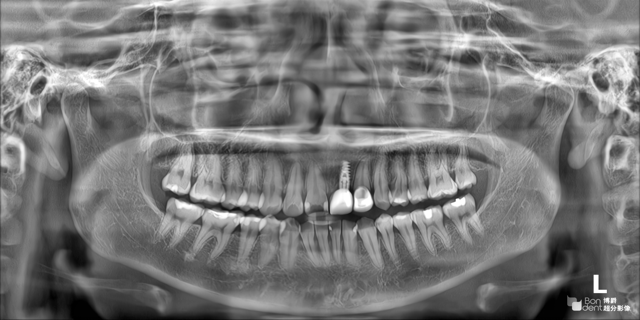
adult